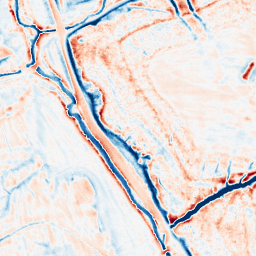
Category: edge_preserving
Decomposition family: guided
Decomposition parameters: radius: 4
eps: 0.01
Upsampling method: cubic_mitchell
Upsampling parameters: scale: 8
Upsampling scale: 8